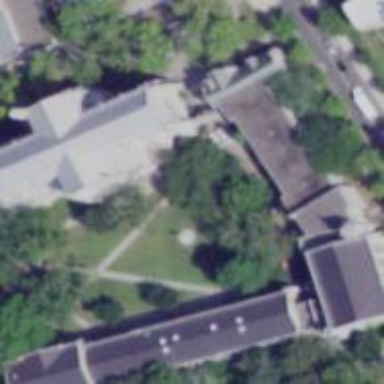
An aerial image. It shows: University building.